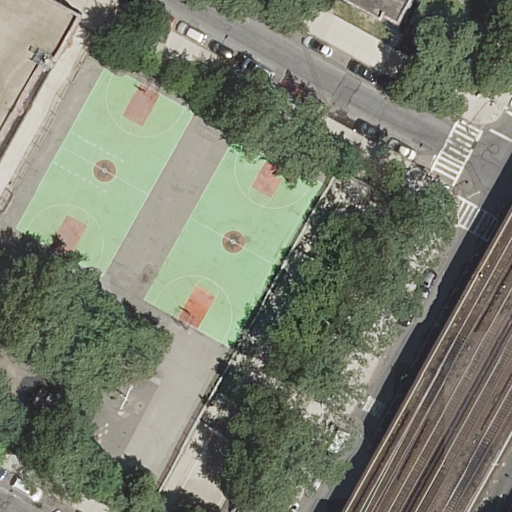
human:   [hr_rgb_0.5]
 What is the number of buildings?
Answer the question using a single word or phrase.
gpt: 2

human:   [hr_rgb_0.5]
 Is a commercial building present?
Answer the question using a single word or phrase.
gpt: no

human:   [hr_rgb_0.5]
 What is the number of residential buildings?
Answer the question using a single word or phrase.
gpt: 1

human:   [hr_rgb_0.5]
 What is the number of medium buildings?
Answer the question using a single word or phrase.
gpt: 1

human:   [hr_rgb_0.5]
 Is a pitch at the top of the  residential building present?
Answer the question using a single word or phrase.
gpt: no

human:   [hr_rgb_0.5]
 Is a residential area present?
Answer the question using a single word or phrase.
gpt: yes

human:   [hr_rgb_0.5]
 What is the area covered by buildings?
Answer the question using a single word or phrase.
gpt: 260m2

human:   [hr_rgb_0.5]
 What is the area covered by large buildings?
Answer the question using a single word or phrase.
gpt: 0m2

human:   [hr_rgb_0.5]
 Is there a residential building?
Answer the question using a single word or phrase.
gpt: yes

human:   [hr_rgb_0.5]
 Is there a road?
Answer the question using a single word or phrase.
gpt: yes

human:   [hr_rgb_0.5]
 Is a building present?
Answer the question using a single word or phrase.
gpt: yes

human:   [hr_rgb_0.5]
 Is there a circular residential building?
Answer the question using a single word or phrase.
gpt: no

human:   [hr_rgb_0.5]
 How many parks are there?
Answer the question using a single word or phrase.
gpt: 1

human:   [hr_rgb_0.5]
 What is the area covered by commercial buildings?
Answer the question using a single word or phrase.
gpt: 0m2

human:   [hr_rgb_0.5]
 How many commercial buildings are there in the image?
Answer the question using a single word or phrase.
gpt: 0

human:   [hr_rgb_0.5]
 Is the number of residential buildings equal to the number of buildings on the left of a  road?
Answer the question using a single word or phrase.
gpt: no

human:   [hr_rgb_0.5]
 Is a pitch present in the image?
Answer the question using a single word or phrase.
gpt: yes

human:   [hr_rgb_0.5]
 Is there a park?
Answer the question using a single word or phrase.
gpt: yes

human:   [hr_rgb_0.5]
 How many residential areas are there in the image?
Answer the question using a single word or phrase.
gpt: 1

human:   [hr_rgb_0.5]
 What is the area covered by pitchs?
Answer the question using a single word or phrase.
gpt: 1495m2

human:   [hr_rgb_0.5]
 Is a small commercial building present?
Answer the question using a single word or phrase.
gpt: no

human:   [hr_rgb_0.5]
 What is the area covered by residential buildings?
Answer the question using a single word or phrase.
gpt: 33m2

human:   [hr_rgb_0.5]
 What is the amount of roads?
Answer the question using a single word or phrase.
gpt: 6

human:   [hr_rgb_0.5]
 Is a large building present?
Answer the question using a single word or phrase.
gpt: no

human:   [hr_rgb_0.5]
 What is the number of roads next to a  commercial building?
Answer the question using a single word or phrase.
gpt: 0

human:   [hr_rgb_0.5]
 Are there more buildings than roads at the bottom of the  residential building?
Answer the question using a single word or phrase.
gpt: no

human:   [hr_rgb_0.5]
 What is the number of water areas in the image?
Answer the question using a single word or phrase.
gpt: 0

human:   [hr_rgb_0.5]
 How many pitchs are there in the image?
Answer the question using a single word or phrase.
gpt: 2

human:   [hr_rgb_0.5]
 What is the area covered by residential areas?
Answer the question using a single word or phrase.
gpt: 362m2

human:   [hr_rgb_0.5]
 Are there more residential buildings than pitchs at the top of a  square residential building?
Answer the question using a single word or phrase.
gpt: yes

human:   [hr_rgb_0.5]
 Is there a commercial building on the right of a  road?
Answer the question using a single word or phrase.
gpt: no

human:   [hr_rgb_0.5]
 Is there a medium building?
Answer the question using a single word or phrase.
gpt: yes

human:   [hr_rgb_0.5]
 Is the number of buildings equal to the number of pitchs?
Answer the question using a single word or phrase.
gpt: yes

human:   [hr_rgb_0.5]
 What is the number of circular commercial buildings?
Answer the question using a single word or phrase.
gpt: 0

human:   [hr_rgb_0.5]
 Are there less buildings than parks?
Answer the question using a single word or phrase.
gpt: no

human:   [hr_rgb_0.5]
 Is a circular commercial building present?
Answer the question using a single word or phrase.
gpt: no

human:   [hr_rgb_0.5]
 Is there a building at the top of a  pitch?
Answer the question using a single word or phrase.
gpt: yes

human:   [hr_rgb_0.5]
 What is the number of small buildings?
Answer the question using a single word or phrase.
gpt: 1

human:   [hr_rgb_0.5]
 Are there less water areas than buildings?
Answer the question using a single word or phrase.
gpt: yes

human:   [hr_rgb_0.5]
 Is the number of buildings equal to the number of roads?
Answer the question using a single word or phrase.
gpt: no

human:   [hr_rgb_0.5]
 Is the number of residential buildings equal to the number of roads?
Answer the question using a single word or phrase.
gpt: no

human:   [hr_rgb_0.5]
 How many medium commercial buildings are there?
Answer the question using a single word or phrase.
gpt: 0

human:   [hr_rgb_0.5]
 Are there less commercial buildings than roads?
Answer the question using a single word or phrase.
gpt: yes

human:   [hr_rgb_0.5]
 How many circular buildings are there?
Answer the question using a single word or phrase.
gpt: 0

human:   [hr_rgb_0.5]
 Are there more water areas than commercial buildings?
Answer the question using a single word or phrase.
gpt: no

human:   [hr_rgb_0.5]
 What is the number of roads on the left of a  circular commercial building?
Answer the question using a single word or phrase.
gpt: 0

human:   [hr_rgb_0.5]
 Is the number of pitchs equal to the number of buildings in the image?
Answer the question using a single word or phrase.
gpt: yes

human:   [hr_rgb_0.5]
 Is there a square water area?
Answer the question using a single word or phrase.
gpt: no

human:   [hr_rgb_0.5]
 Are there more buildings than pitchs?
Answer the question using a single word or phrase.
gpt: no

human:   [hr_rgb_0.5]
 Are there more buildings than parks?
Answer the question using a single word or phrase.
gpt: yes

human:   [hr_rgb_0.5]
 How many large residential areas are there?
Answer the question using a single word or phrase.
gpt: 0

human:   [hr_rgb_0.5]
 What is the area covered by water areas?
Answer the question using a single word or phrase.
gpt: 0m2

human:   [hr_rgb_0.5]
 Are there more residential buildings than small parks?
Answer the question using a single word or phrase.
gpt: yes

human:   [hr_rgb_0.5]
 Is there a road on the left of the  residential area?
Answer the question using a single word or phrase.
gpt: yes

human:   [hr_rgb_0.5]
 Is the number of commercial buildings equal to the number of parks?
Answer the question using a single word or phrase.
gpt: no

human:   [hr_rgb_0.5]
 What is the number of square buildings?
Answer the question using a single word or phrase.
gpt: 0

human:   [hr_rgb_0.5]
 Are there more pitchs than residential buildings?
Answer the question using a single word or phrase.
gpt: yes

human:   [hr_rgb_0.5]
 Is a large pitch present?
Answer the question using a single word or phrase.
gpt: yes

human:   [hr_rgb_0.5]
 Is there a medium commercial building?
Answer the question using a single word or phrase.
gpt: no

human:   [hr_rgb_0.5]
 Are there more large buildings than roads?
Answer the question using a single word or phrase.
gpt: no

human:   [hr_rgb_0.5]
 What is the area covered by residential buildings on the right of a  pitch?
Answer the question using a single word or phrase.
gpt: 33m2

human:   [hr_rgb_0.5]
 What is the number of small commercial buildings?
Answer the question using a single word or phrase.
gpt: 0

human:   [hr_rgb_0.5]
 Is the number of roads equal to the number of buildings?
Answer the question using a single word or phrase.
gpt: no

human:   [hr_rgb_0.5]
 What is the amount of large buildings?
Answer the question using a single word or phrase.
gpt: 0